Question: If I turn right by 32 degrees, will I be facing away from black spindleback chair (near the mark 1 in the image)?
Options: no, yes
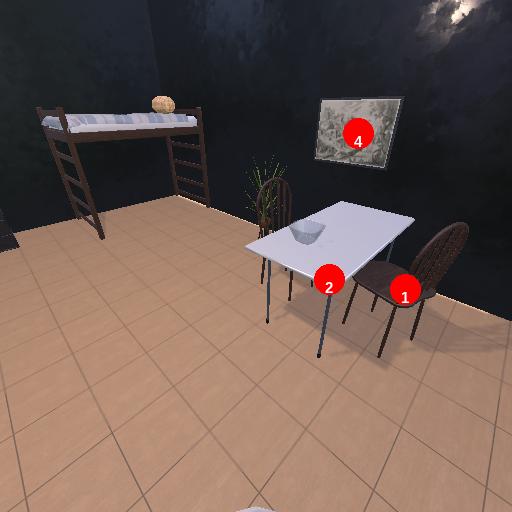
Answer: no